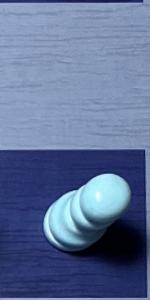
Label: Pawn_White